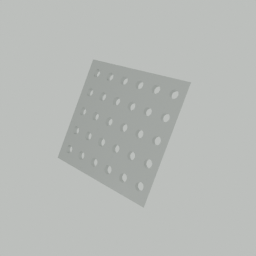
Label: appliances